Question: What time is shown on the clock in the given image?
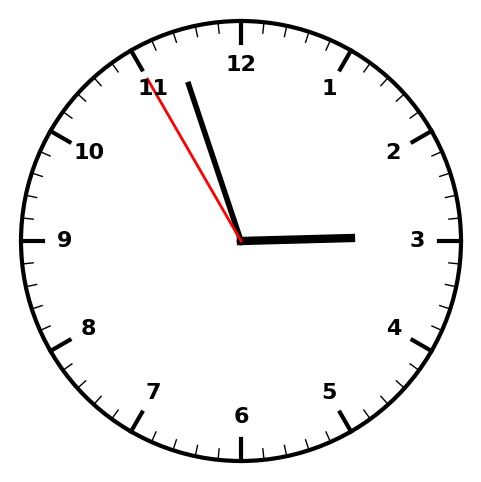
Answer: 02:56:55